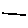
Label: line